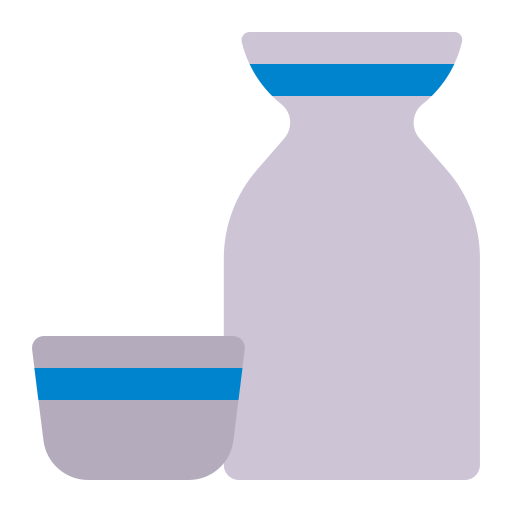
sake flat